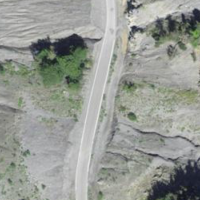
EUNIS habitat code: 48
Species observed at this site:
Ptyonoprogne rupestris